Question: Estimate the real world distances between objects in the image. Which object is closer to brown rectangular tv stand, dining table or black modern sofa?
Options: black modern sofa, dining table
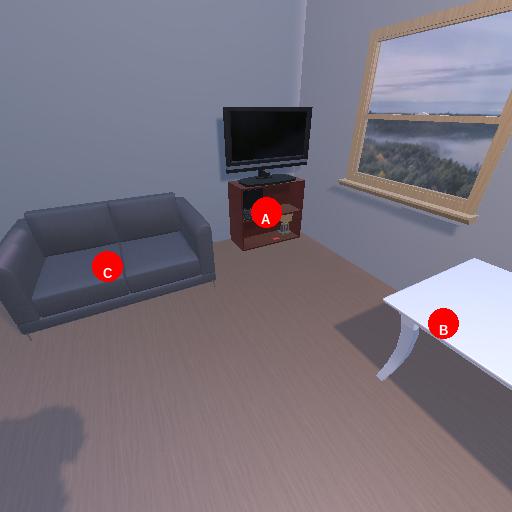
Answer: black modern sofa